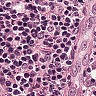
Metastatic tissue present: no